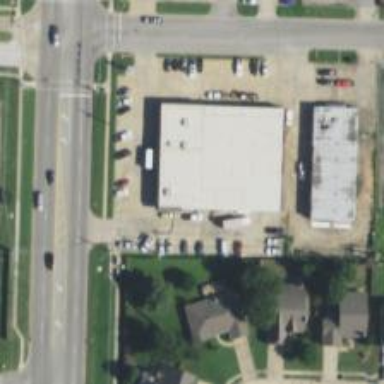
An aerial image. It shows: Swimming pool shop.